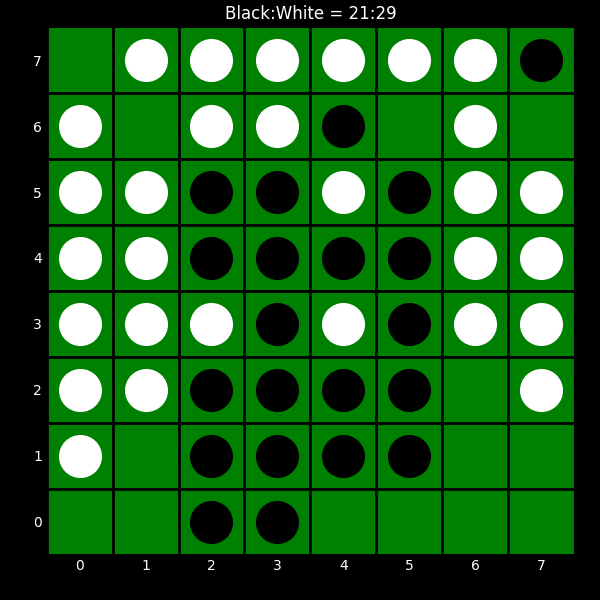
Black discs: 21
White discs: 29